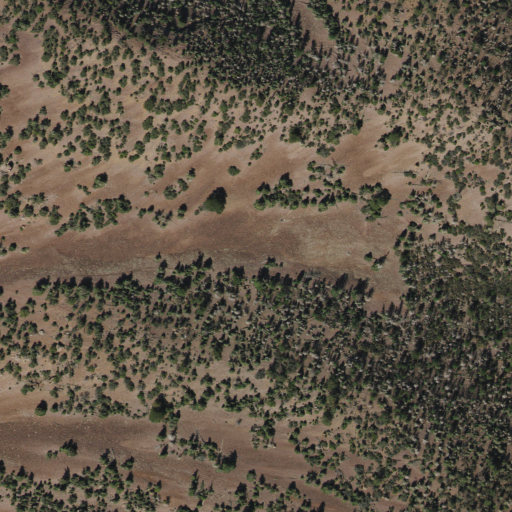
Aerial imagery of mountains in Utah named San Francisco Mountains containing evergreen forest and shrub